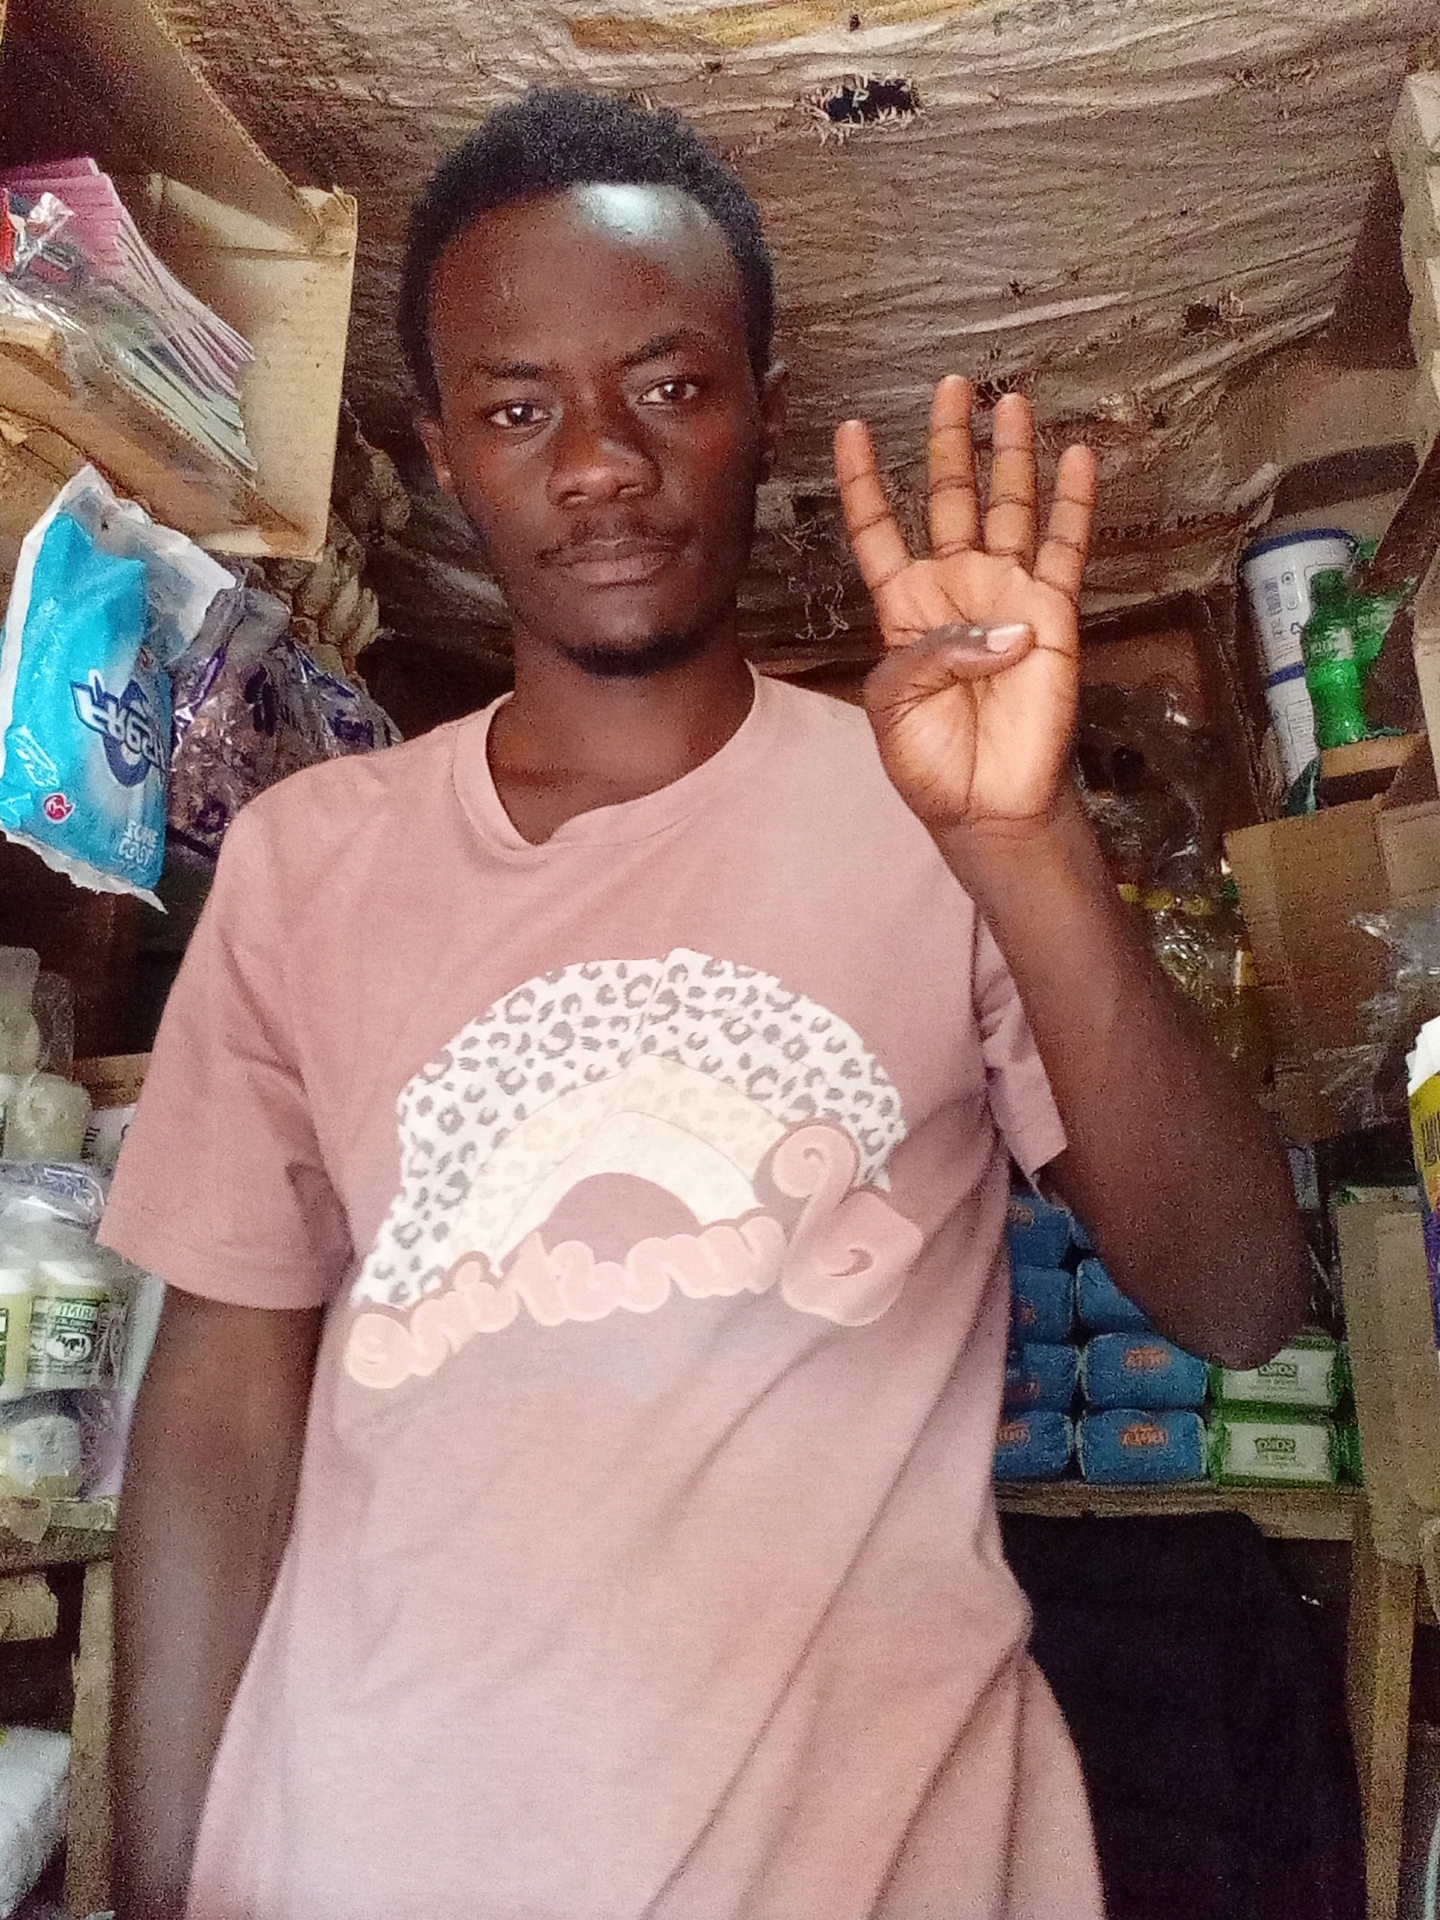
Label: noise